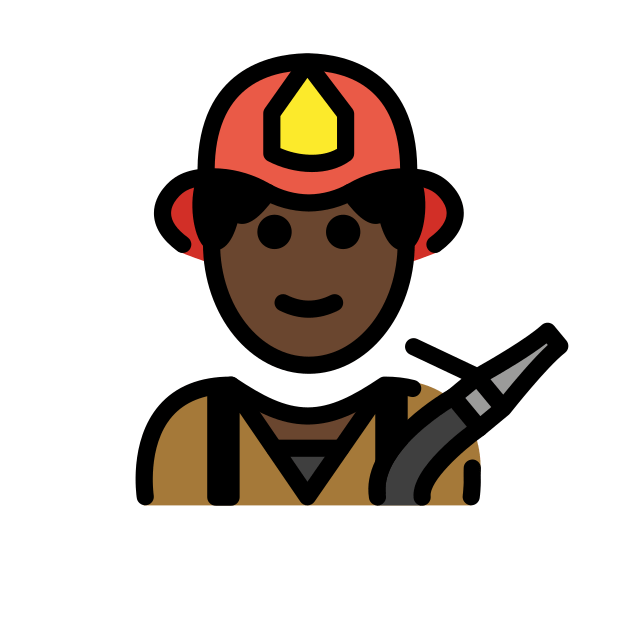
firefighter: dark skin tone